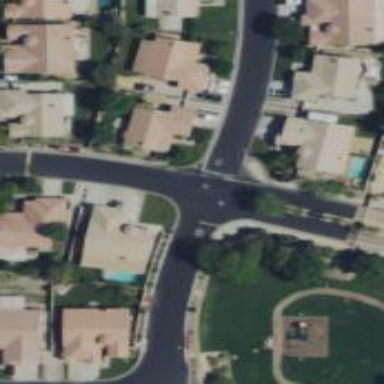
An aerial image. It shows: Road with stop sign.